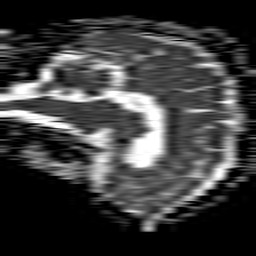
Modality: ADC
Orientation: sagittal
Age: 64
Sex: male
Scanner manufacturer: philips
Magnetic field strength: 1.5 T
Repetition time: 4.6 s
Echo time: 0.08528 s